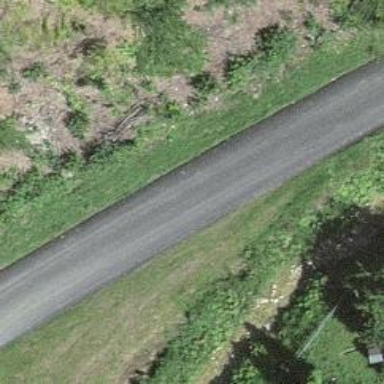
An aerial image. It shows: Tertiary road.